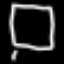
Label: square